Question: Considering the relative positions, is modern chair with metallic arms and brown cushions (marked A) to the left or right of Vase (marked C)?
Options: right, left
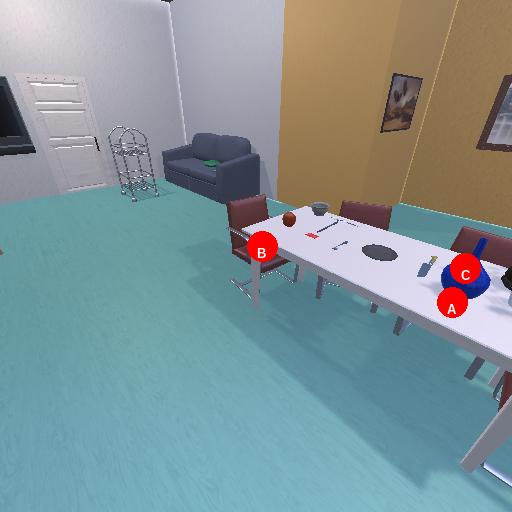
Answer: right